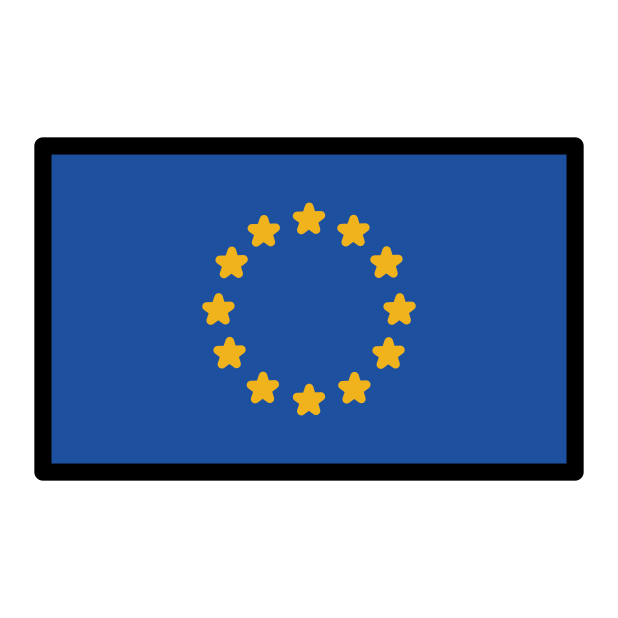
flag: European Union